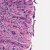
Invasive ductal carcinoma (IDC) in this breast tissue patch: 0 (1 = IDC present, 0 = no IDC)